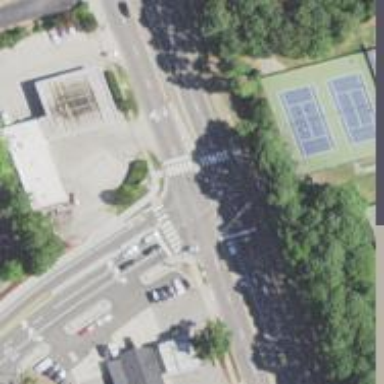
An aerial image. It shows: Marked crossing on footway.